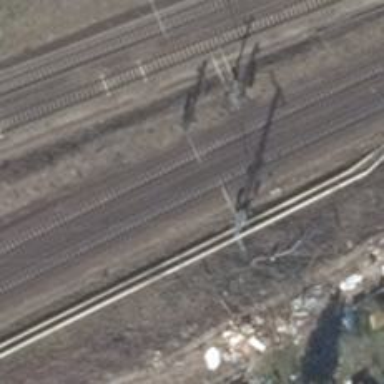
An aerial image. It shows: Electrified contact line.